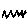
Label: zigzag